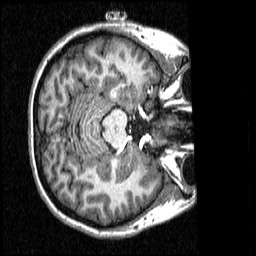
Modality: T1w
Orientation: axial